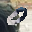
Label: 0